Question: I'm trying to implement Android Tab Layout with Swipeable Views. I'm developing my Android application using 2.3.3.
Because Fragment and ActionBar ... are only supported in API 11 and above, I understood that I need to install the Support Library.
Which I did :
Do I need to configure or install anything else to be able to work with the ActionBar for instance, which is still not working !!
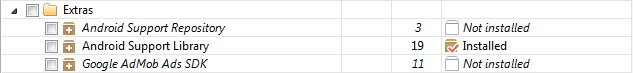
Answer: For the action bar, you need to follow <URL>.
For the fragments backport, your app probably already has 'android-support-v4.jar' in 'libs/'. If not, you will need to follow <URL>.